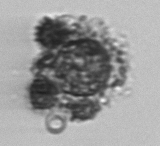
Label: unknown2